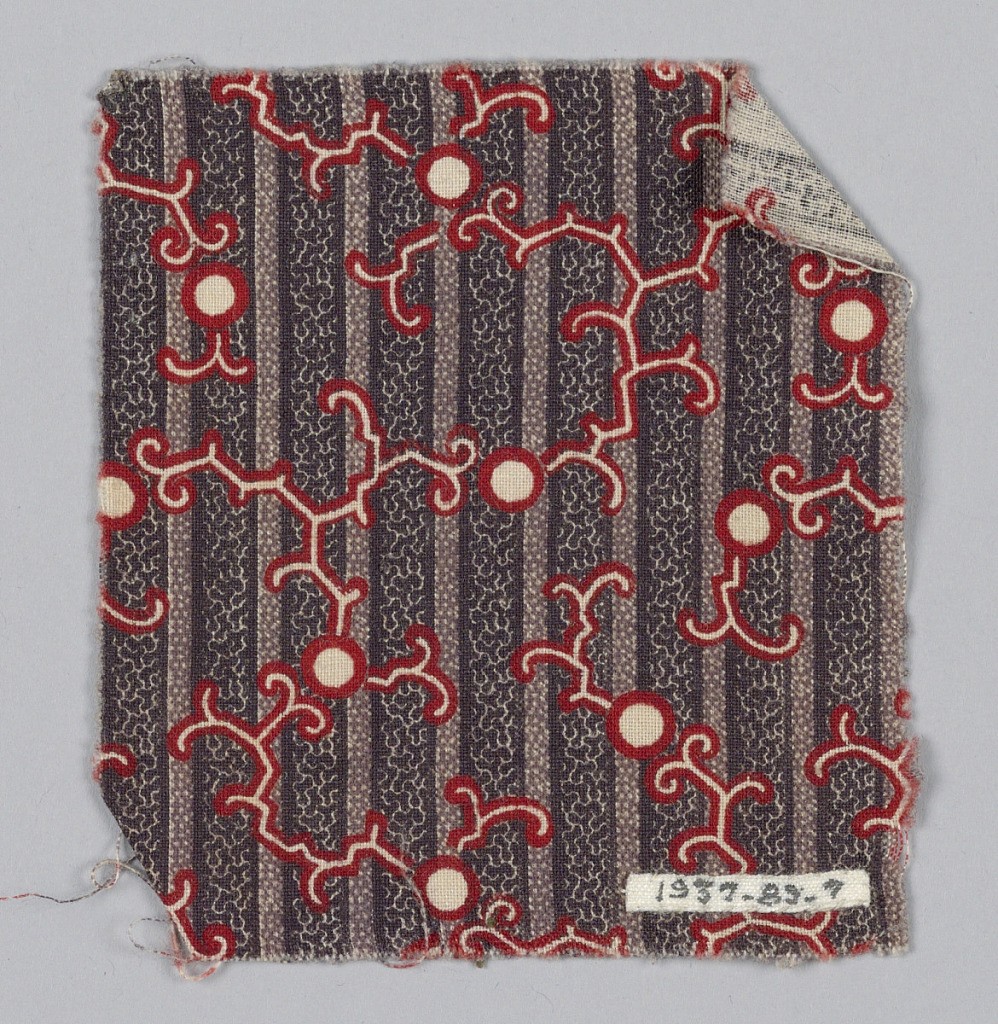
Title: Fragment
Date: ca. 1850
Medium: cotton Technique: printed on plain weave
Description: Ground of dark and medium purple stripes patterned with small dots and vermicelli. Over the stripes is a design of red and white circles and curlycues.